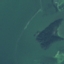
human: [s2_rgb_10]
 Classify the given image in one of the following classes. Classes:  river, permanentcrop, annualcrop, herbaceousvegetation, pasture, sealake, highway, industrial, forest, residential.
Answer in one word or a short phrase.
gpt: SeaLake